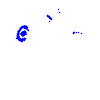
Particle: electron